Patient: sex F, age 71
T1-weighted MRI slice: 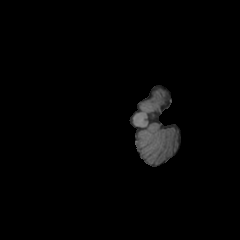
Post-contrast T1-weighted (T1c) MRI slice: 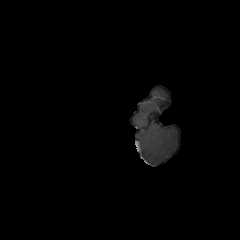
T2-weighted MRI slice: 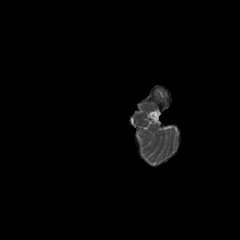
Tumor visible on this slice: no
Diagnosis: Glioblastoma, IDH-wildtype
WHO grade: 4